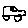
Label: car